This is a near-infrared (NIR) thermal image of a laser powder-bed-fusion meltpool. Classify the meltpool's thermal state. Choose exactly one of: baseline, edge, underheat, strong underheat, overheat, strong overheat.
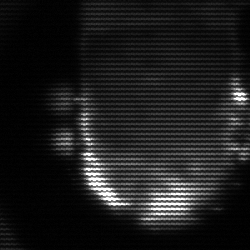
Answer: baseline